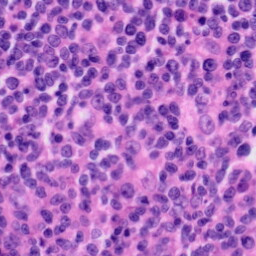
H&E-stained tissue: Tonsil